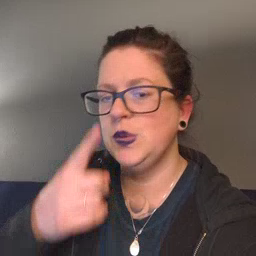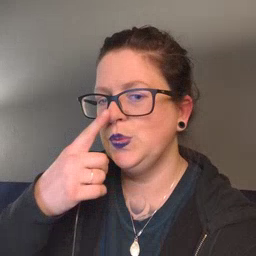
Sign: nose